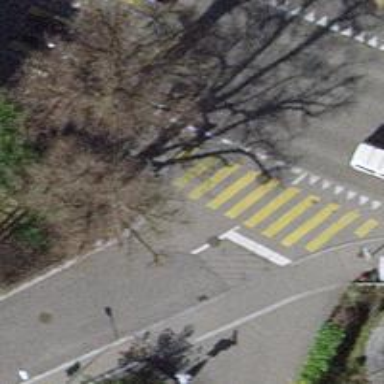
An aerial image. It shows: Kerb barrier.